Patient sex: F
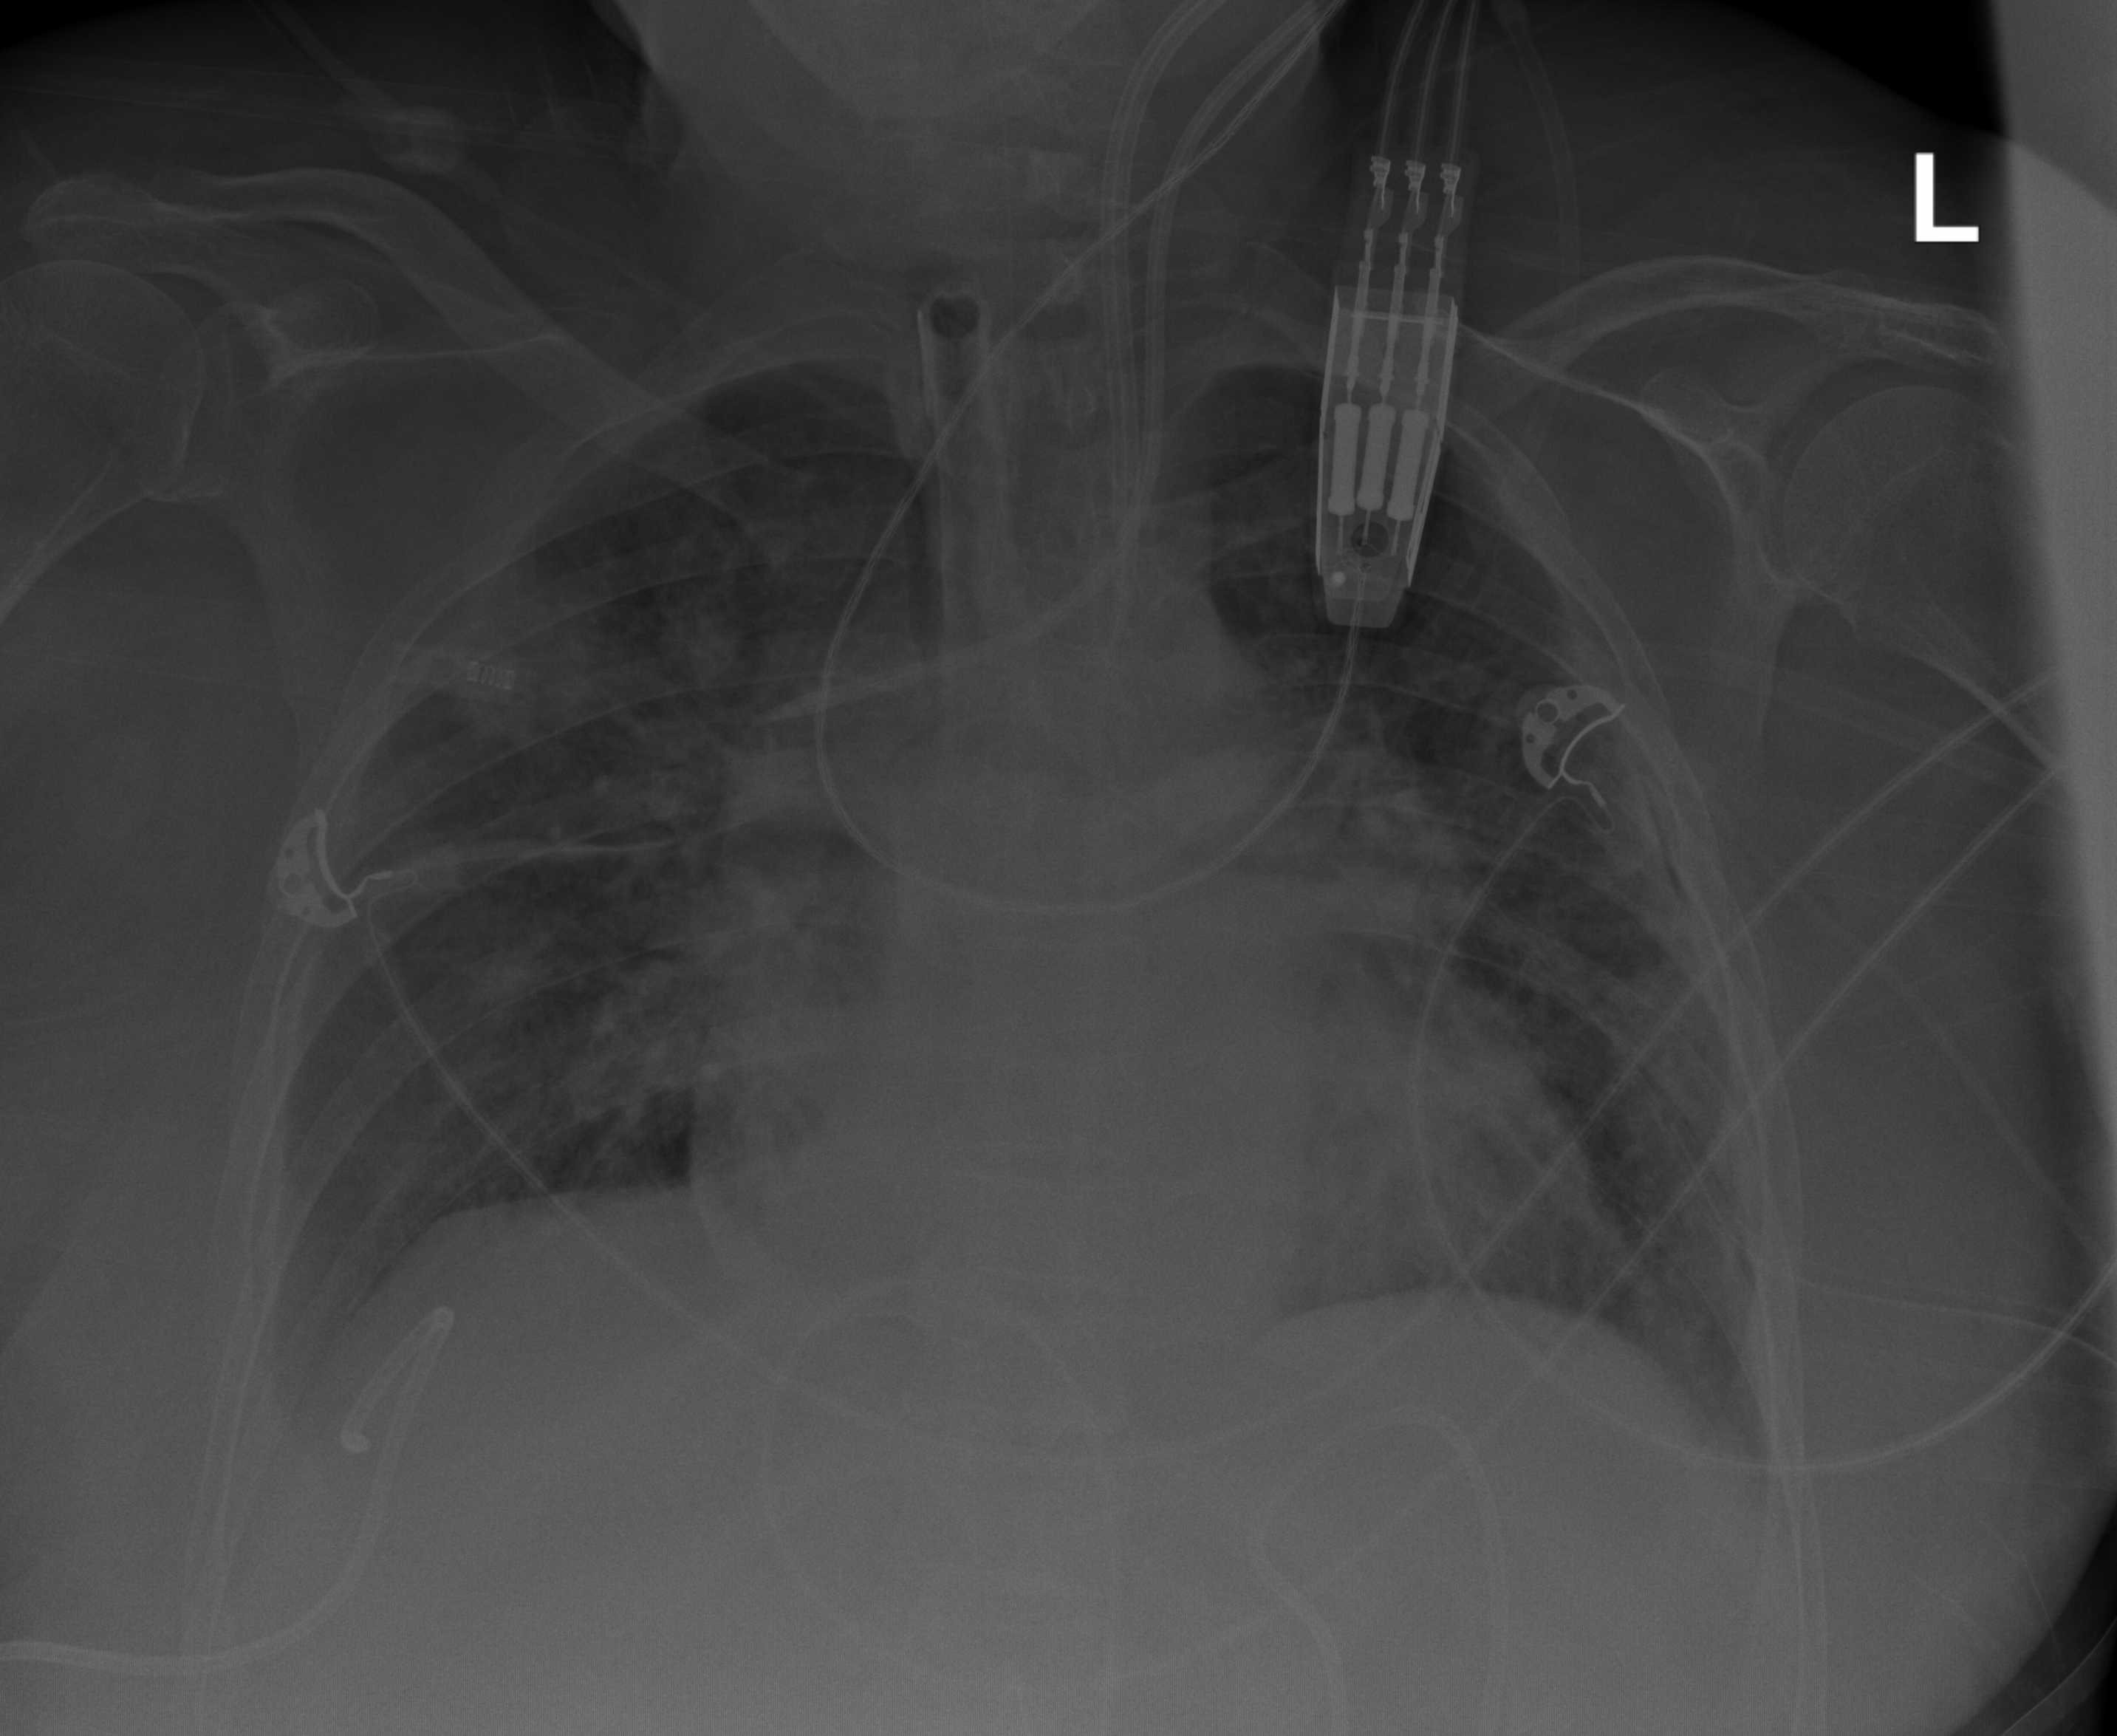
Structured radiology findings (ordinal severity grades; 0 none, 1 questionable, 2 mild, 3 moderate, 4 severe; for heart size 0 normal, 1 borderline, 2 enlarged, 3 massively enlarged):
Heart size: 2
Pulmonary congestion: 2
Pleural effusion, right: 1
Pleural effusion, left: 0
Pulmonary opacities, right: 3
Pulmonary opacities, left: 3
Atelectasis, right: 2
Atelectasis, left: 2